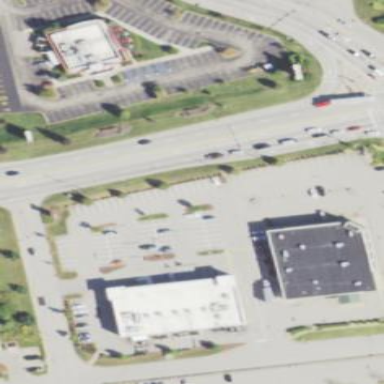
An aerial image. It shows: Retail area.